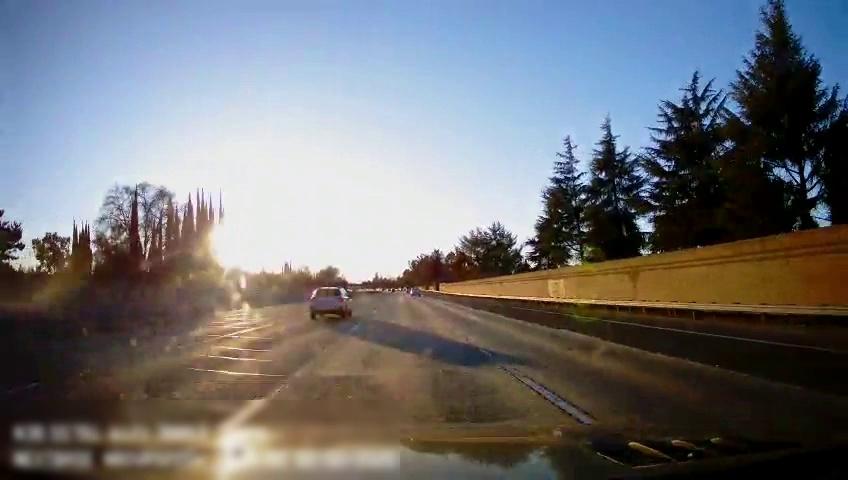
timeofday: Day
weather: Sunny
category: Drivable Space
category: Vehicles | Truck
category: Vehicles | SUV
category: Lanes | Alternate Lane
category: Lanes | Current Lane
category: Lanes | Current Lane
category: Lanes | Alternate Lane